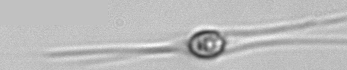
Label: Chaetoceros_danicus